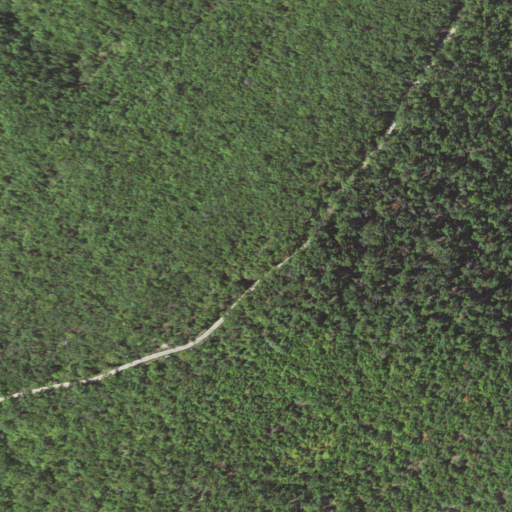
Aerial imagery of mountain in Virginia named Smith Mountain containing deciduous forest and mixed forest